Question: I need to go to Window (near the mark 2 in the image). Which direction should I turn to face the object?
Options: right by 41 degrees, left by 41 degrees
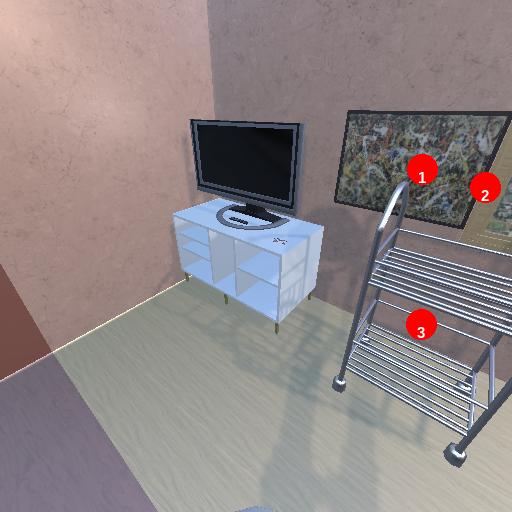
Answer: right by 41 degrees